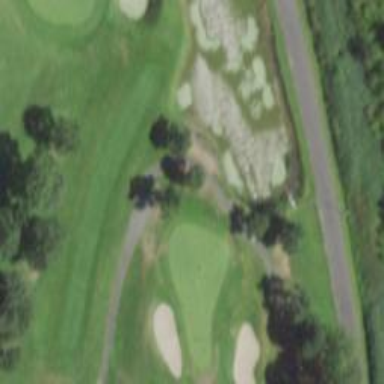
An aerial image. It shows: Pathway for golfing.